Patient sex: F
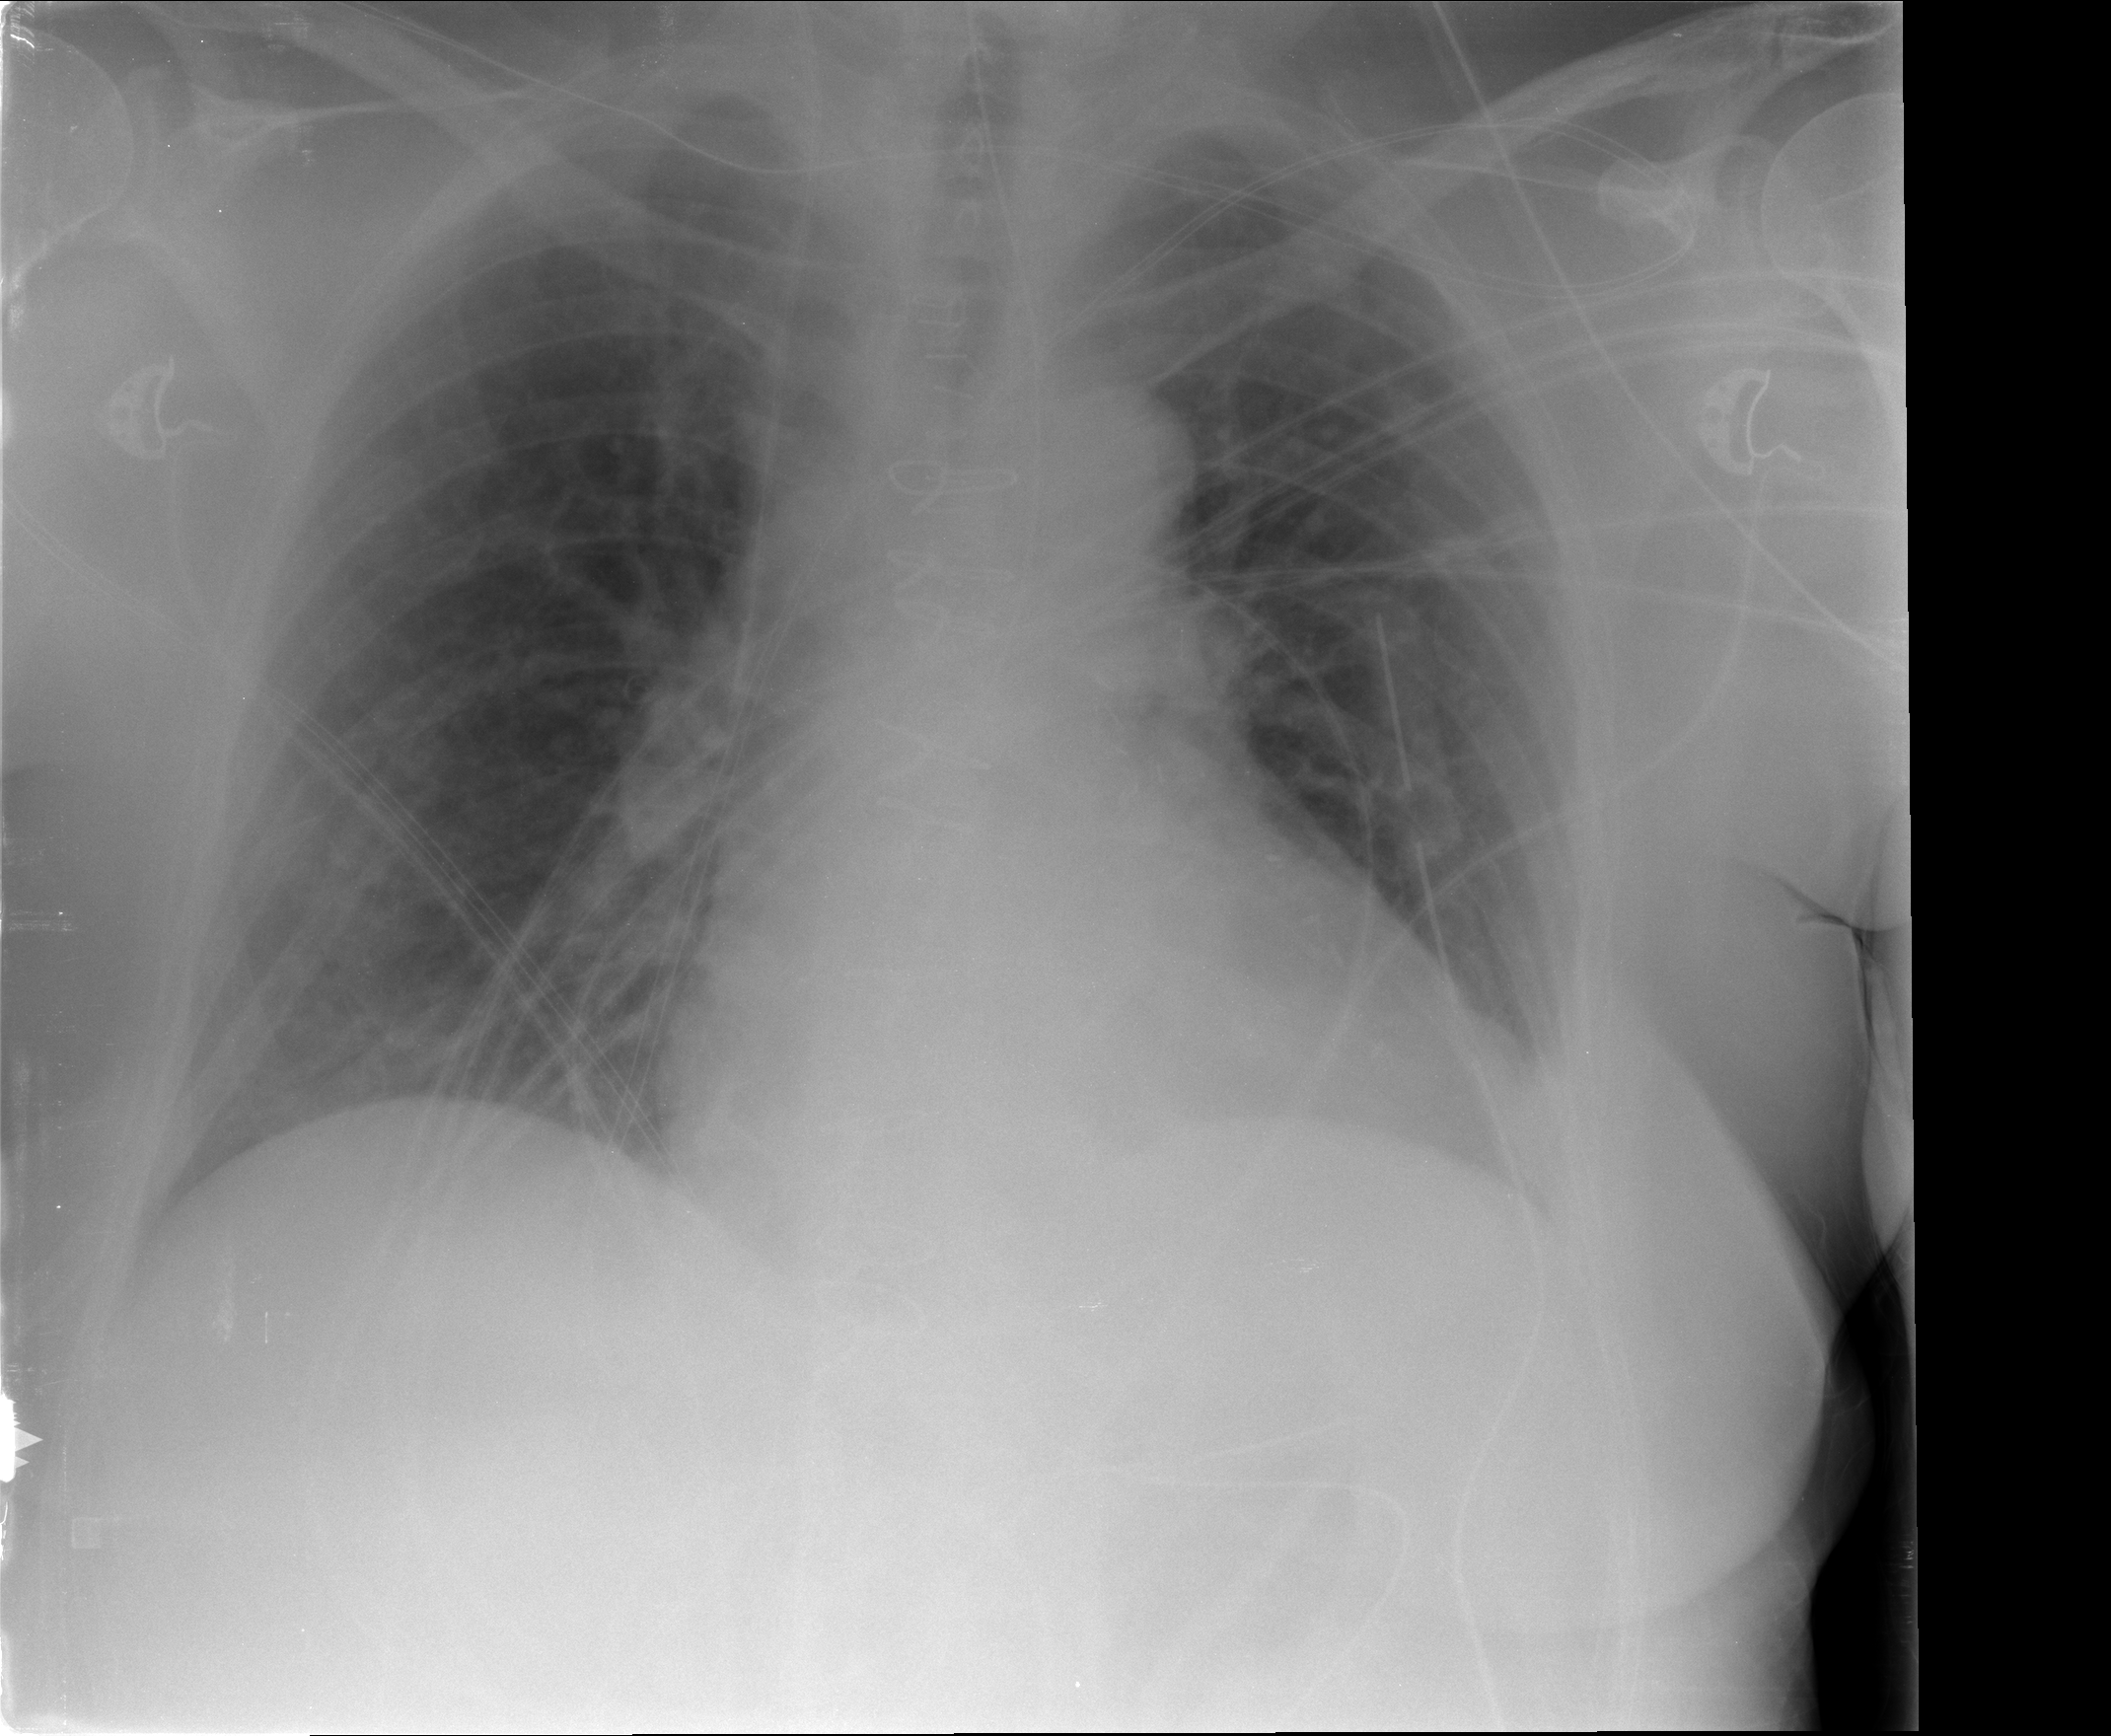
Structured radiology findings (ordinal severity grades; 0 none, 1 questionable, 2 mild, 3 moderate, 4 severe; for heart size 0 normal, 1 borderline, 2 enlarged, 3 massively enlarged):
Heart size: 1
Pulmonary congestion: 1
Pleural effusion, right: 0
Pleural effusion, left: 0
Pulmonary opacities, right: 0
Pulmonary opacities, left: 0
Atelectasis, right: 0
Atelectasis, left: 0